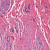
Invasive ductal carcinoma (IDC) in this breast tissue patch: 0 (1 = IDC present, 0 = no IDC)